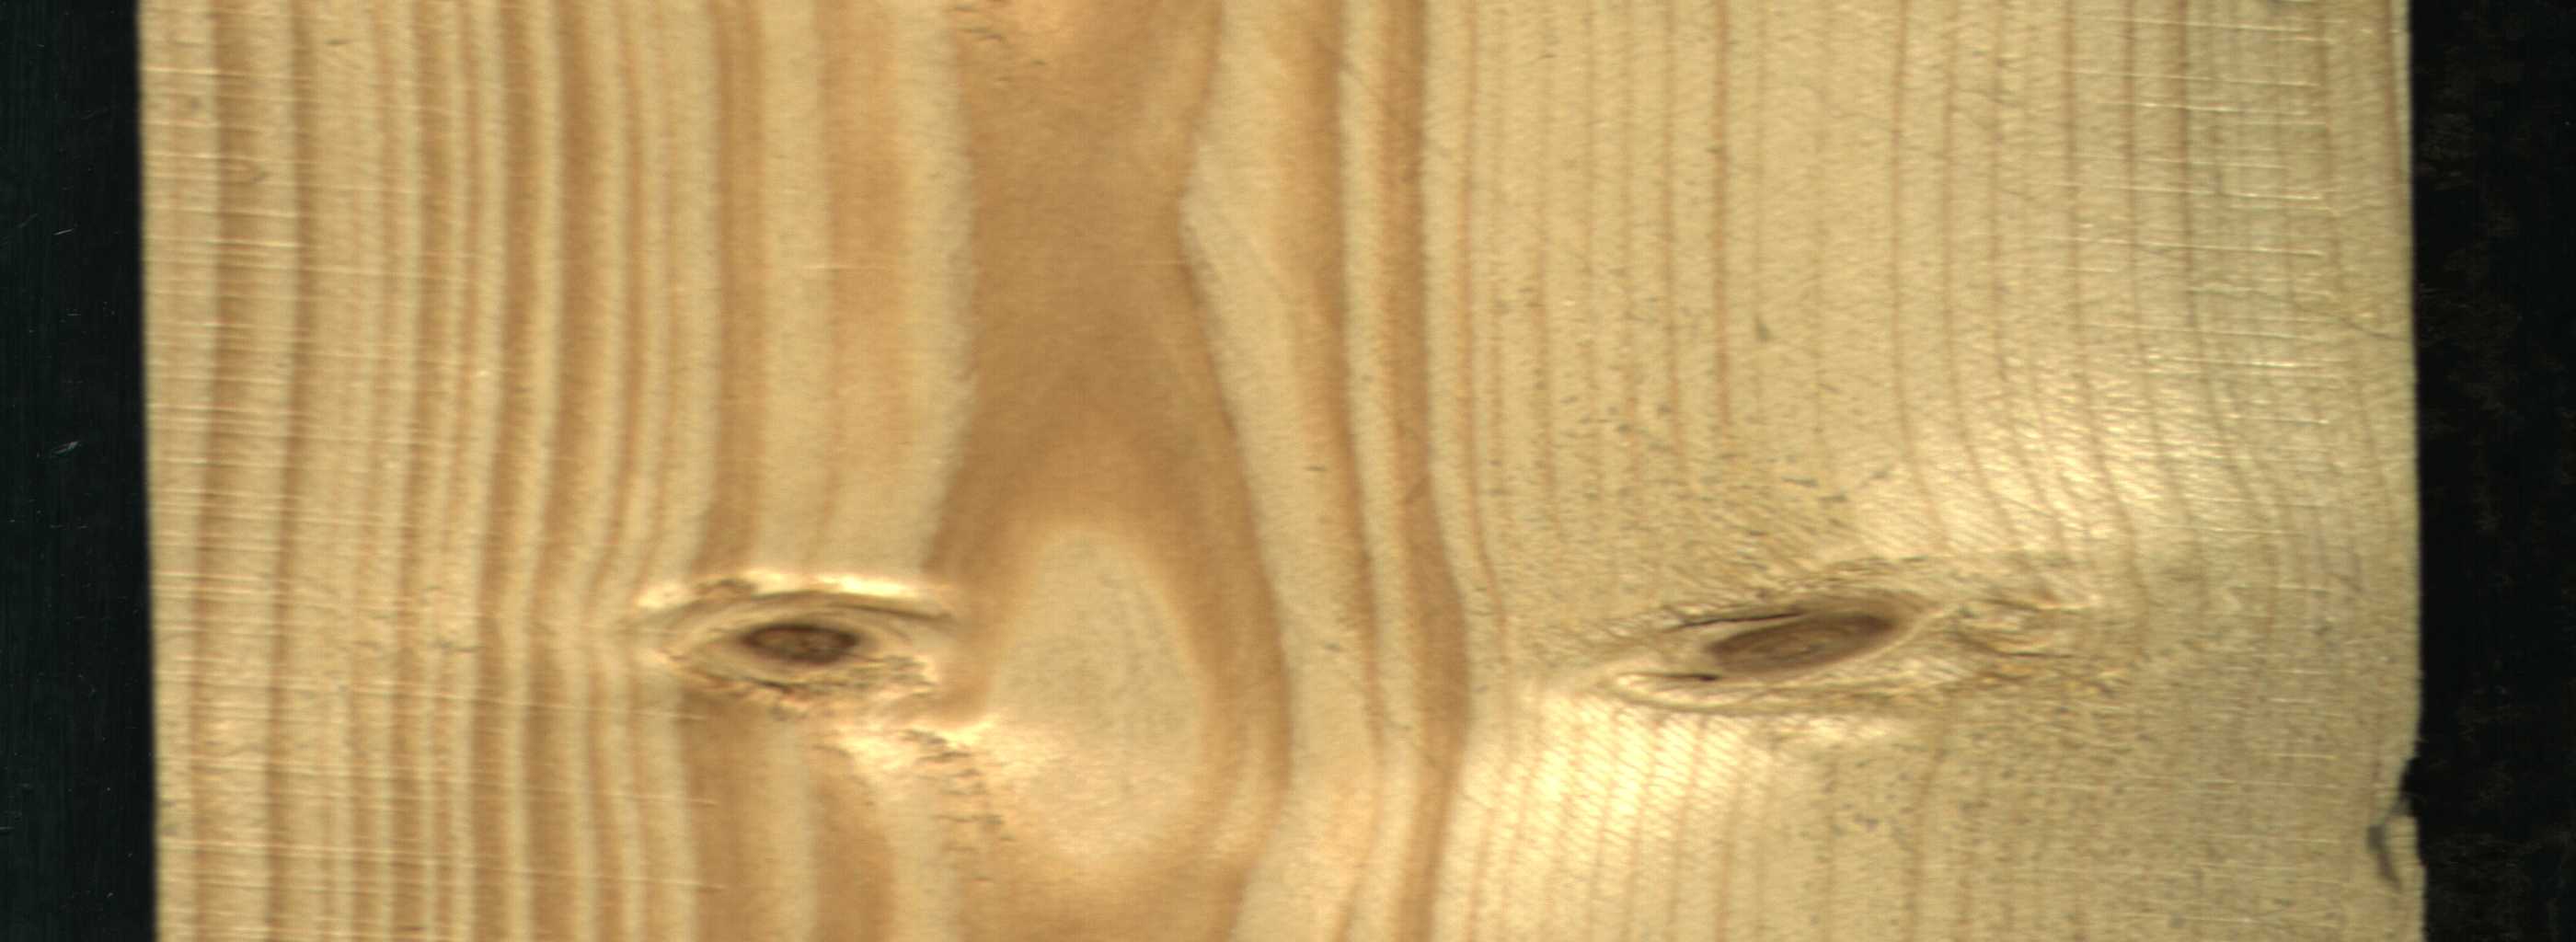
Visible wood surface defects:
Live_Knot
Live_Knot